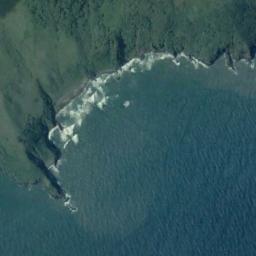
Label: beach